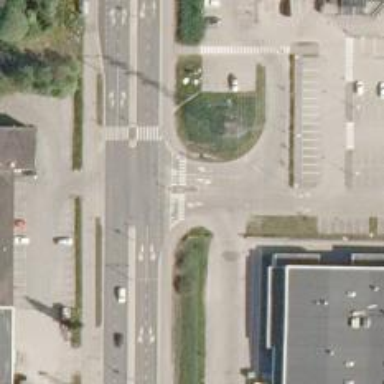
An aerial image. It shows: Road with "give way" sign.